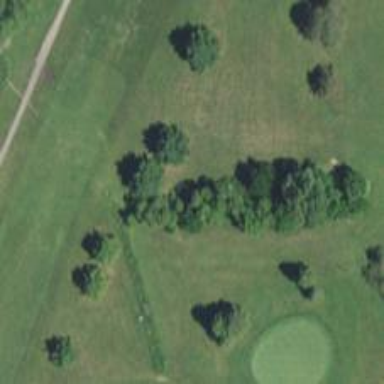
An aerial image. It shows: Rough area in golf course.